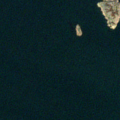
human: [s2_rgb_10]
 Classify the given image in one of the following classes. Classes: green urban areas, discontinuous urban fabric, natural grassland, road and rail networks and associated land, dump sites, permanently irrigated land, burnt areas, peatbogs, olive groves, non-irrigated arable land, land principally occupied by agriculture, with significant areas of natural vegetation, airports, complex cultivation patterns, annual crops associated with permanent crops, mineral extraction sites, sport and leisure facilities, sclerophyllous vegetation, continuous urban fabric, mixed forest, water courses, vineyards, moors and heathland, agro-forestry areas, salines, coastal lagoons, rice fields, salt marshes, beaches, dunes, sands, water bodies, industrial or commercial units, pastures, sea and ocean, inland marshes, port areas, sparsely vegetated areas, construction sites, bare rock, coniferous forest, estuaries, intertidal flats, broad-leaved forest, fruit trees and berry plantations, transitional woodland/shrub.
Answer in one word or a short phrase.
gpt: sea and ocean